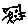
Label: cat